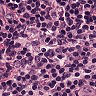
Metastatic tissue present: no